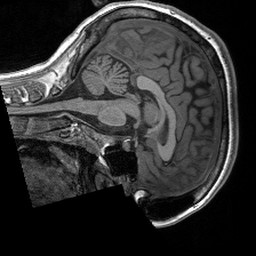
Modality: T1w
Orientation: sagittal
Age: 19
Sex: female
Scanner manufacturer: siemens
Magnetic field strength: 3 T
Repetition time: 2.4 s
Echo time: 0.00191 s